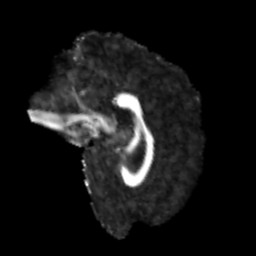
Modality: FA
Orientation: sagittal
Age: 35
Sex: male
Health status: healthy
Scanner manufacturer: siemens
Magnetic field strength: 3 T
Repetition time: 3.6 s
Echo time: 0.092 s